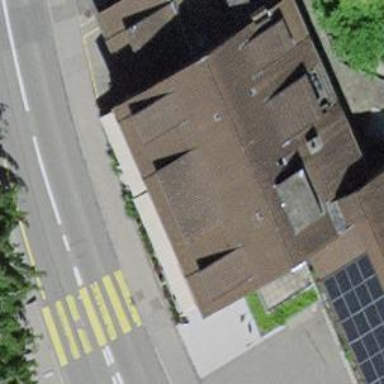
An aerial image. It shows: Restaurant.